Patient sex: M
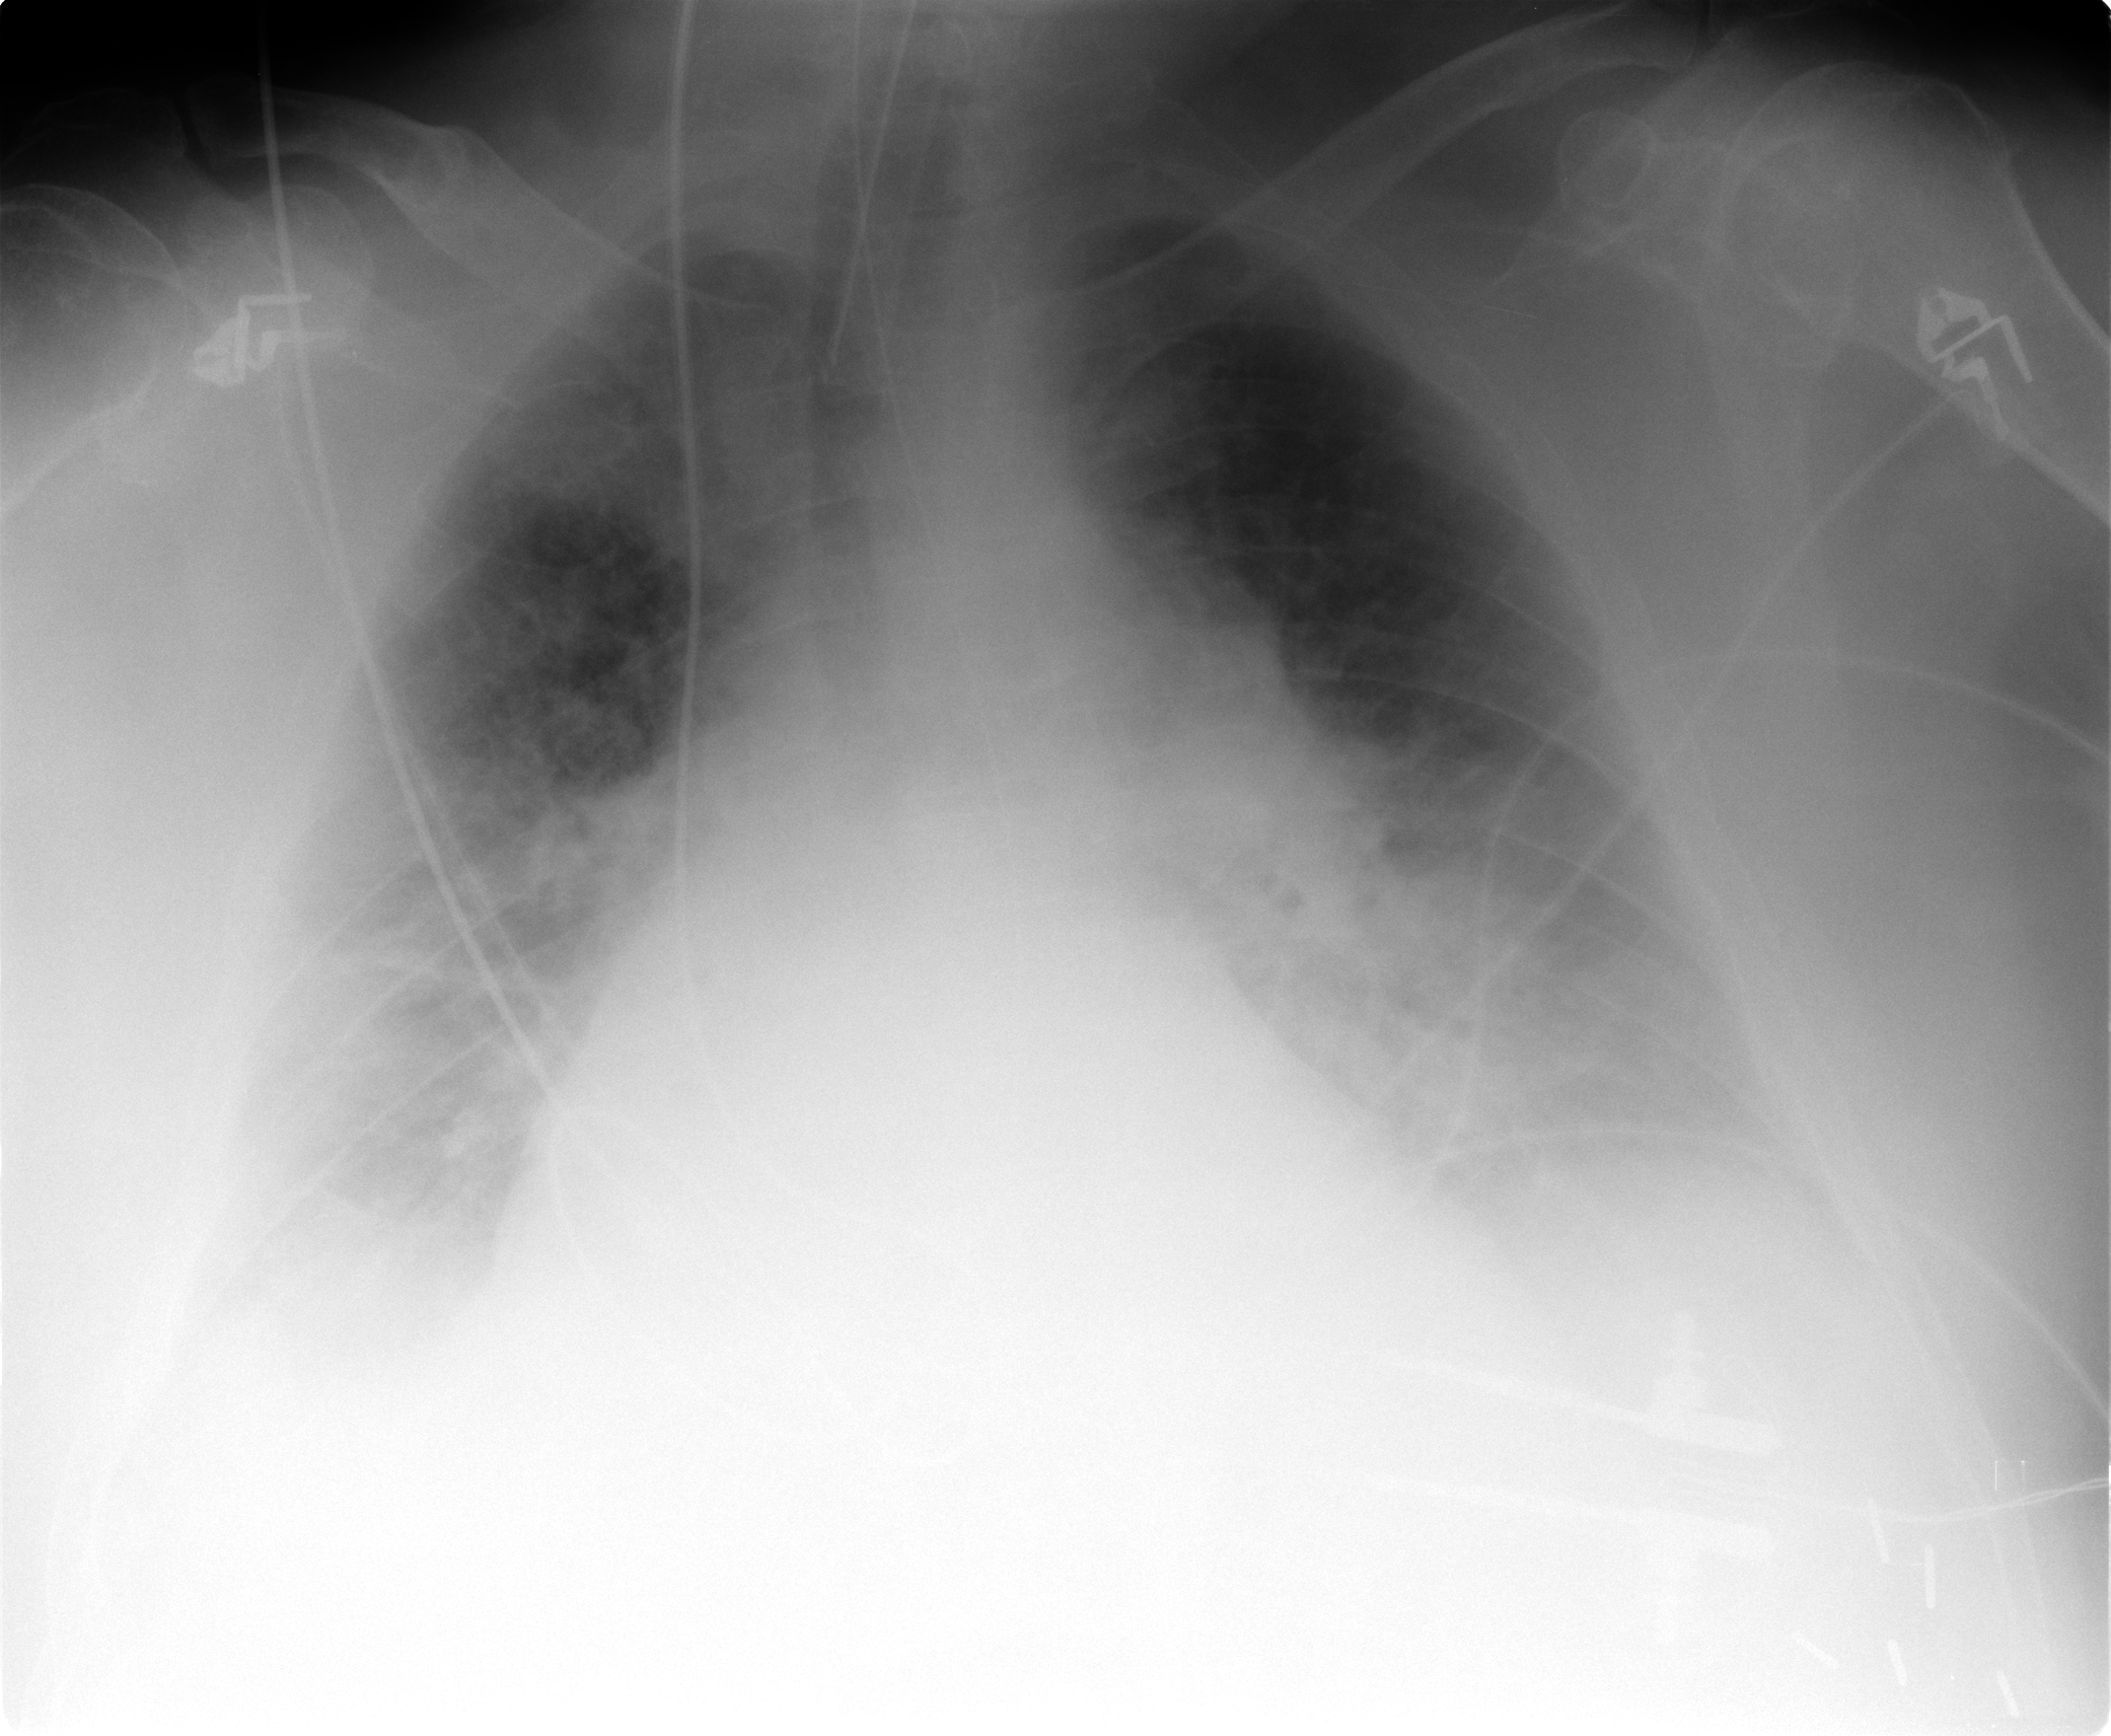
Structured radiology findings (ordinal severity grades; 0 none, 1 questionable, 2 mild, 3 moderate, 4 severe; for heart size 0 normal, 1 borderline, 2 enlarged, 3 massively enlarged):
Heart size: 2
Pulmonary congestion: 2
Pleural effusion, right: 3
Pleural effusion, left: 2
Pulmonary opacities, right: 1
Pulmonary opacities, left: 2
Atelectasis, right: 3
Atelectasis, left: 3